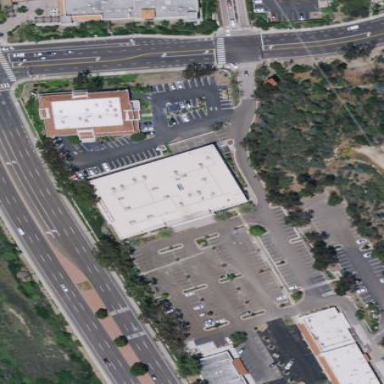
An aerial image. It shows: Building that houses fitness center.